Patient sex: F
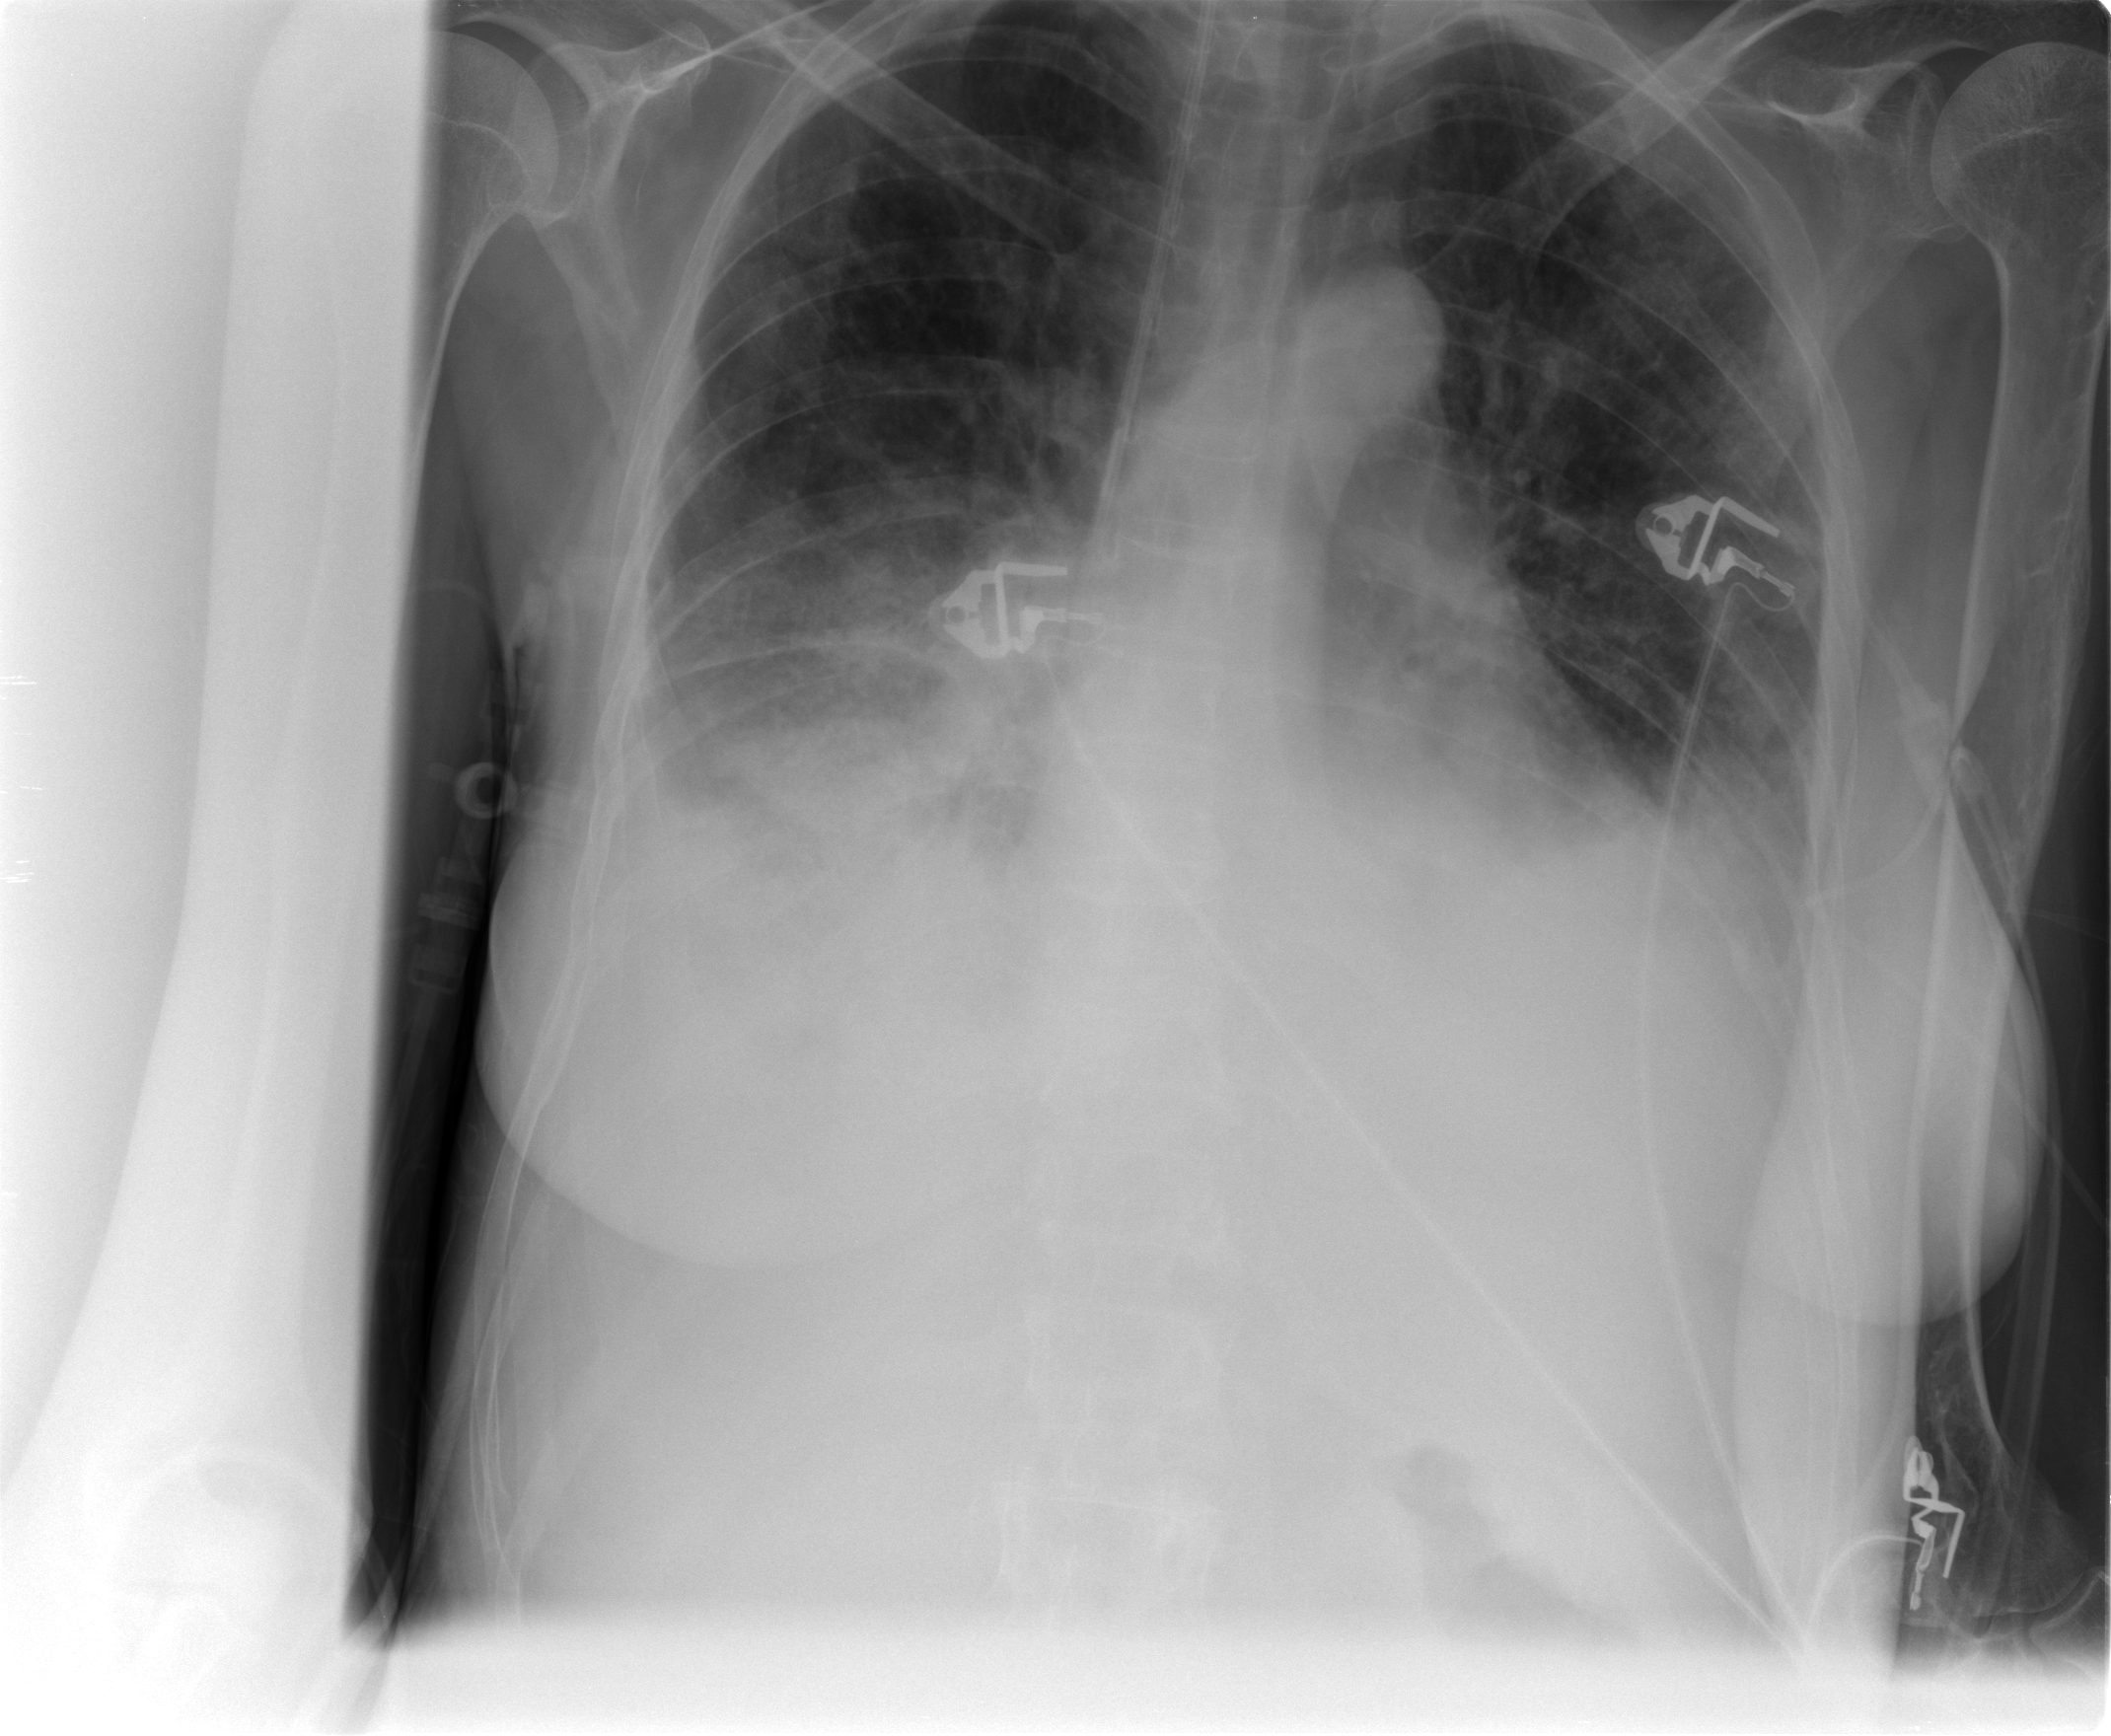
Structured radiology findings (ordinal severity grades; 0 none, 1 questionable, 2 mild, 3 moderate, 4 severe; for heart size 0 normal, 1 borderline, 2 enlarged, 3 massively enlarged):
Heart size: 0
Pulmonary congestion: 2
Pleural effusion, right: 2
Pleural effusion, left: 2
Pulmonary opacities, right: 3
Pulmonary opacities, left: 0
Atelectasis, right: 3
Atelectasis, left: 2